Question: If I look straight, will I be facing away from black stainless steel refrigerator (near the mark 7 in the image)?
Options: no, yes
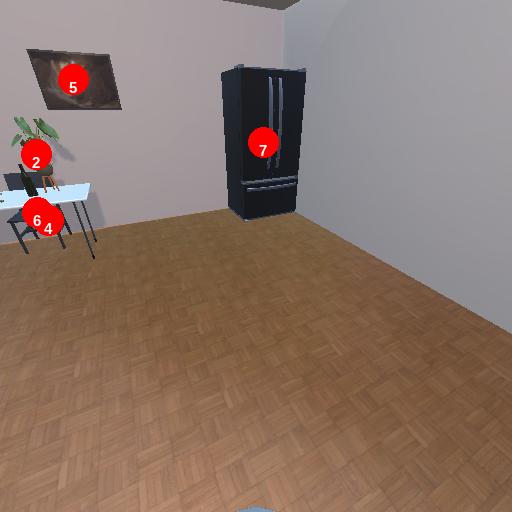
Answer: no